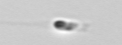
Label: flagellate_morphotype3